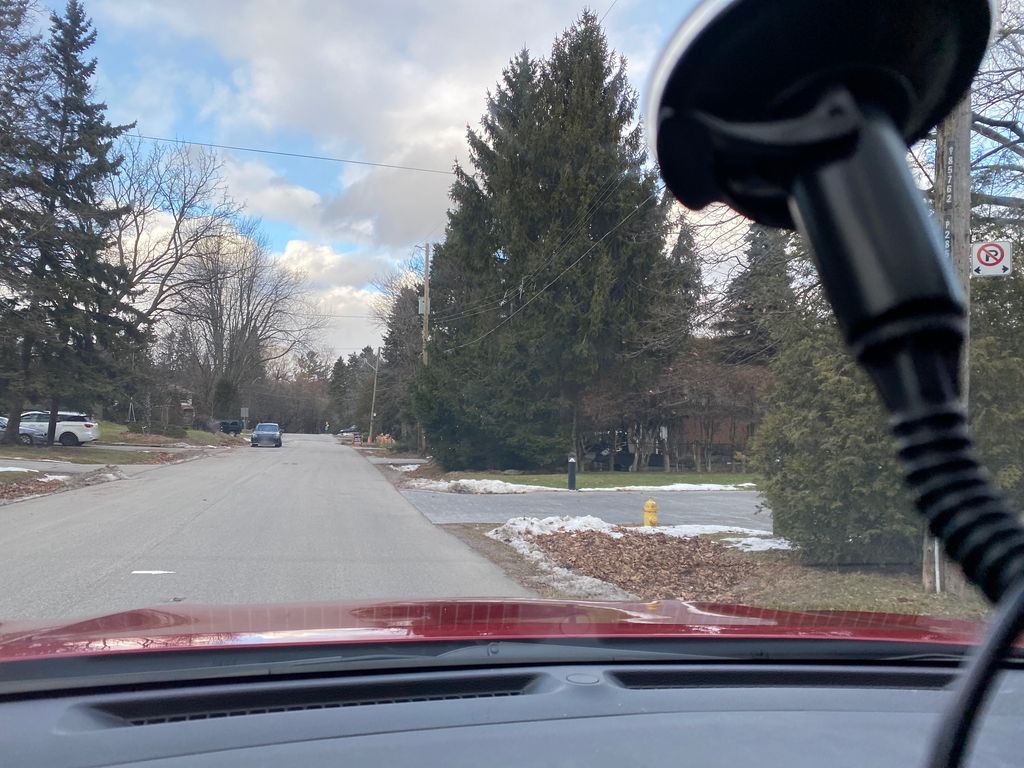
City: toronto